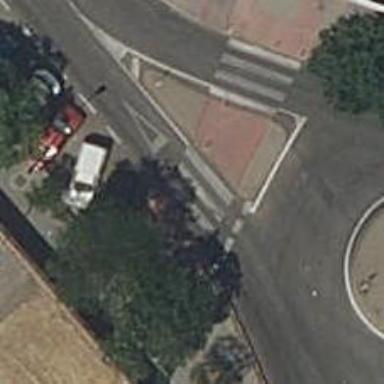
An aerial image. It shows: Marked road crossing.